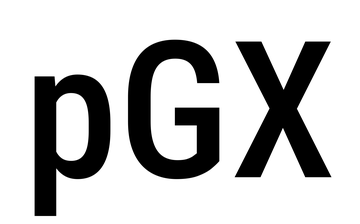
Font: Roboto_Condensed_Medium